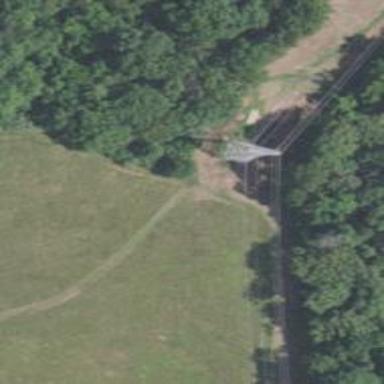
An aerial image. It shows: Lattice structure tower used for power distribution.